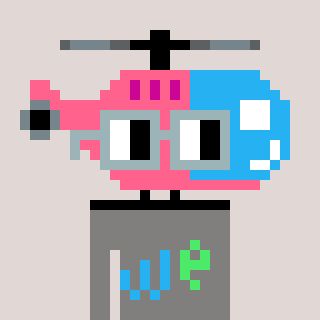
a pixel art character with square dark gray glasses, a helicopter-shaped head and a bluegrey-colored body on a warm background